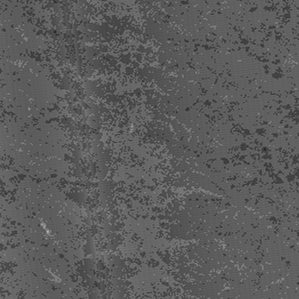
Label: frost